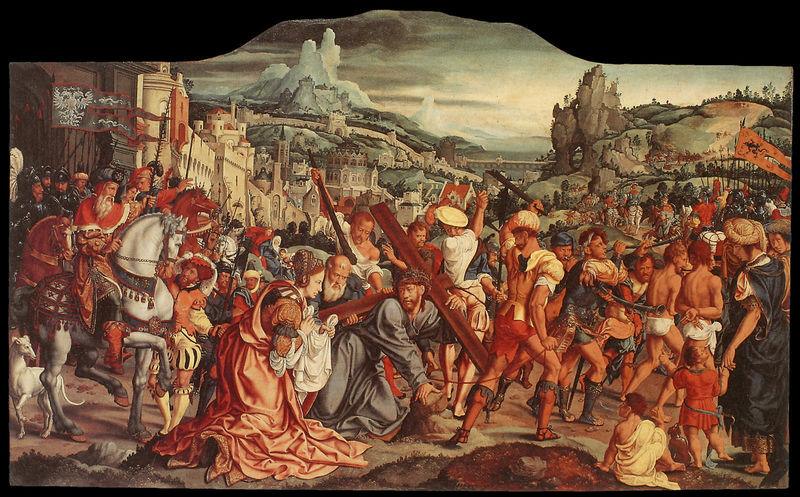
Titel: Kreuztragung Christi
Künstler: Bartholomäus Bruyn d. Ä.
Institution: Nürnberg, Germanisches Nationalmuseum
Schlagwörter: berg, gemälde, himmel, menschen, stadt, braun, frau, grau, hund, rot, tuch, hügel, kinder, pferd, pferde, reiter, fahnen, gebirge, mauer, soldaten, kreuz, kreuzung, altar, römer, christus, jesus, kreuzigung, ostern, leid, jerusalem, veronika, golgotha, golgatha, altertum, kreuzweg, kreuztragung